Field crop: tomato
Growth stage: 2
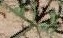
Species: cyperus